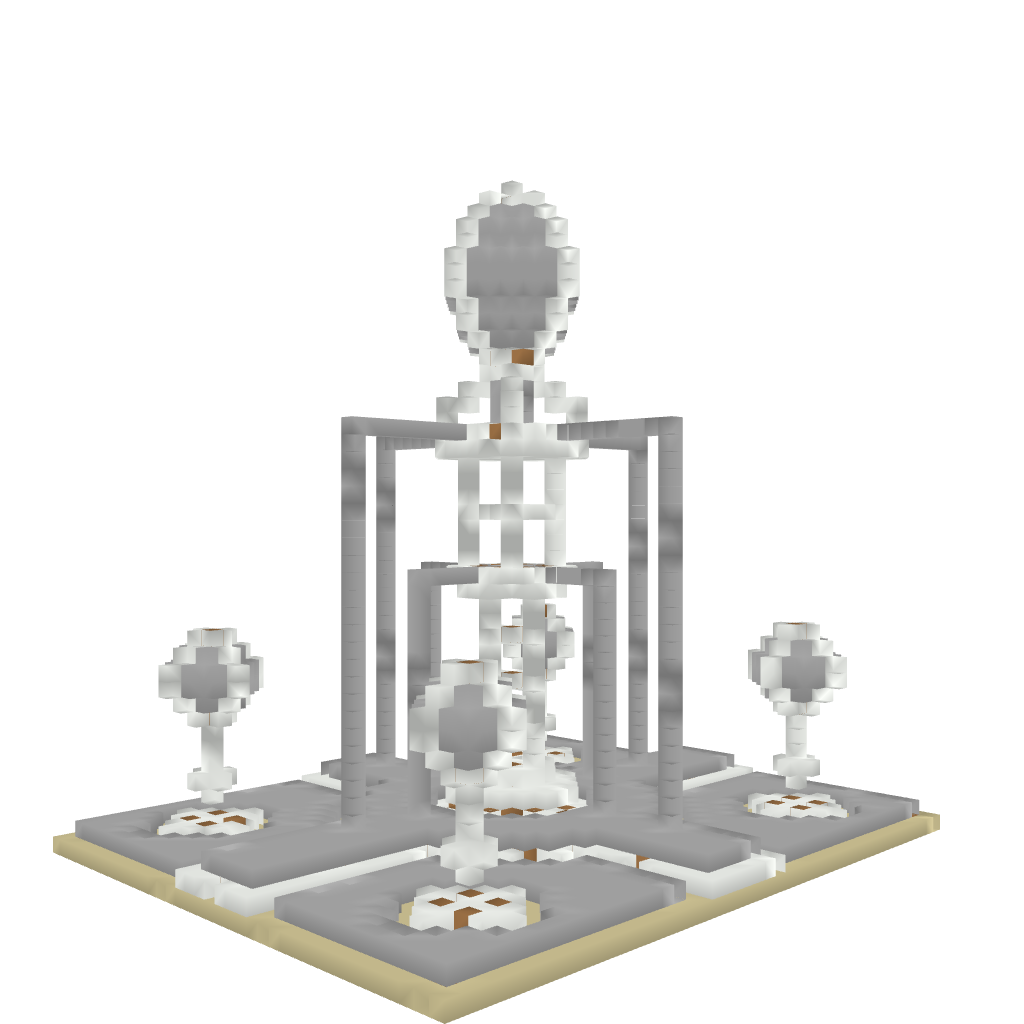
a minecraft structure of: Paul's Fountain 01